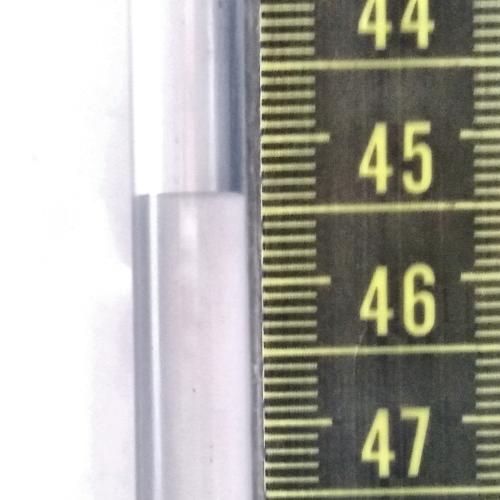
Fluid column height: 45.4 cm